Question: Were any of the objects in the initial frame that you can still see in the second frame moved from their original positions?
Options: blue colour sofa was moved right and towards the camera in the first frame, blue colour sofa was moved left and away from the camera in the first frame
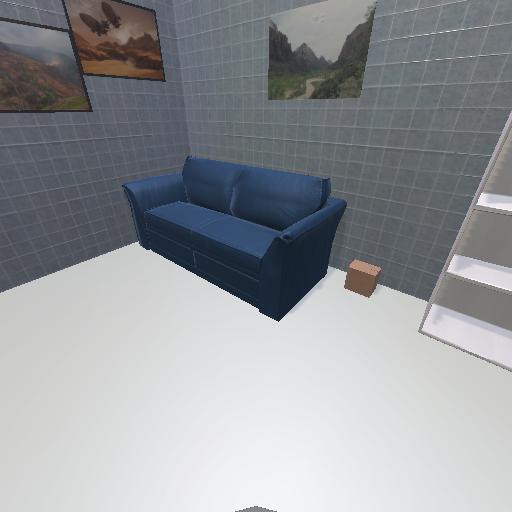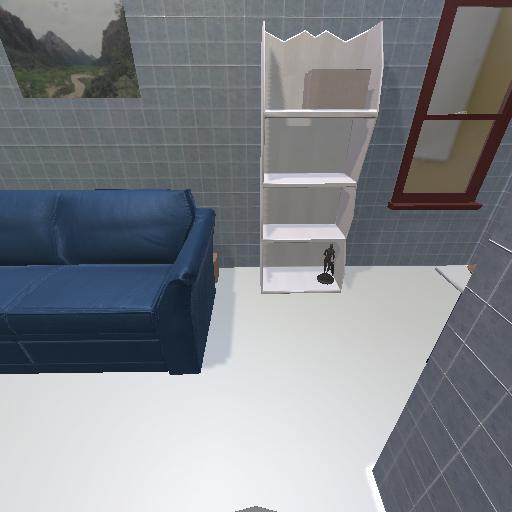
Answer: blue colour sofa was moved right and towards the camera in the first frame